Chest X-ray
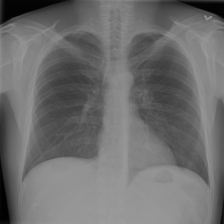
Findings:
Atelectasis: negative
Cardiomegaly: negative
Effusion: negative
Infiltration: positive
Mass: negative
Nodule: negative
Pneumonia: negative
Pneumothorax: negative
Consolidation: negative
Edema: negative
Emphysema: negative
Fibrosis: negative
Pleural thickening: negative
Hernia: negative